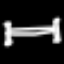
Label: bed